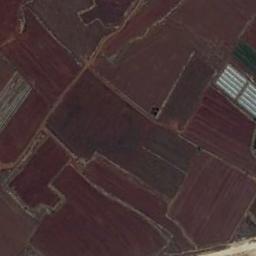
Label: rectangular_farmland